Current action and preconditions to check: path_clear

Your task: For each precondition in the list above, predict whether it will hold at this action.

Consider the current scene as observed from the mobile robot's camera, and analyze the predicted future states of all dynamic agents (e.g., people, animals, vehicles, or any moving entities) within the NEXT SECOND.

IMPORTANT: Only answer "very likely" if you are absolutely certain—based on strong, clear evidence—that a dynamic agent will violate the precondition in the predicted future state. Do NOT answer "very likely" for unlikely, ambiguous, or low-probability risks.

Ask yourself for each precondition: Is there a high probability, with clear and convincing evidence, that the predicted future states of any dynamic agent will interfere with the predicted future state of the currently executing action within the NEXT SECOND, causing that precondition to fail?

Assess the risk level based on these predictions. Use "likely" or "very likely" if motions create a clear risk of interference.

Use "neutral" or "improbable" if agents are nearby but their predicted paths are clearly diverging or non-conflicting.

Failure Risk Categories: "very improbable", "improbable", "neutral", "likely", "very likely"

Answer Format: Output ONLY the probability_of_failure value from these categories: "very improbable", "improbable", "neutral", "likely", "very likely"

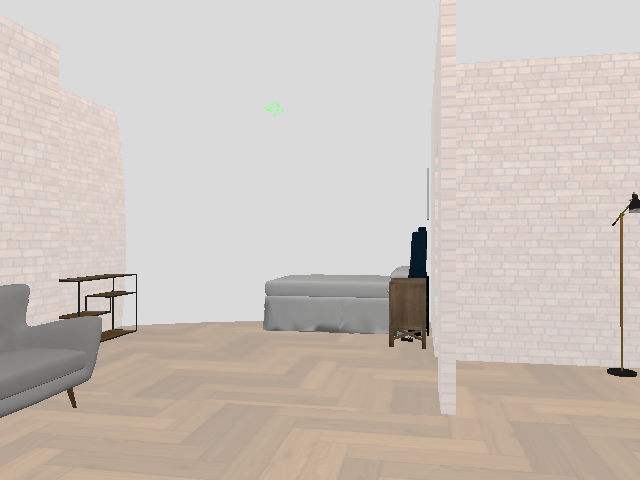

Answer: very improbable